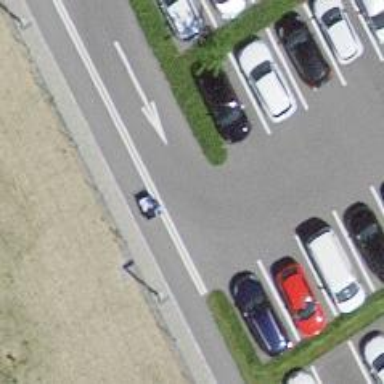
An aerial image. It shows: Asphalt parking aisle road for service vehicles.